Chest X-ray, PA view. Patient: 43 years old, sex M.
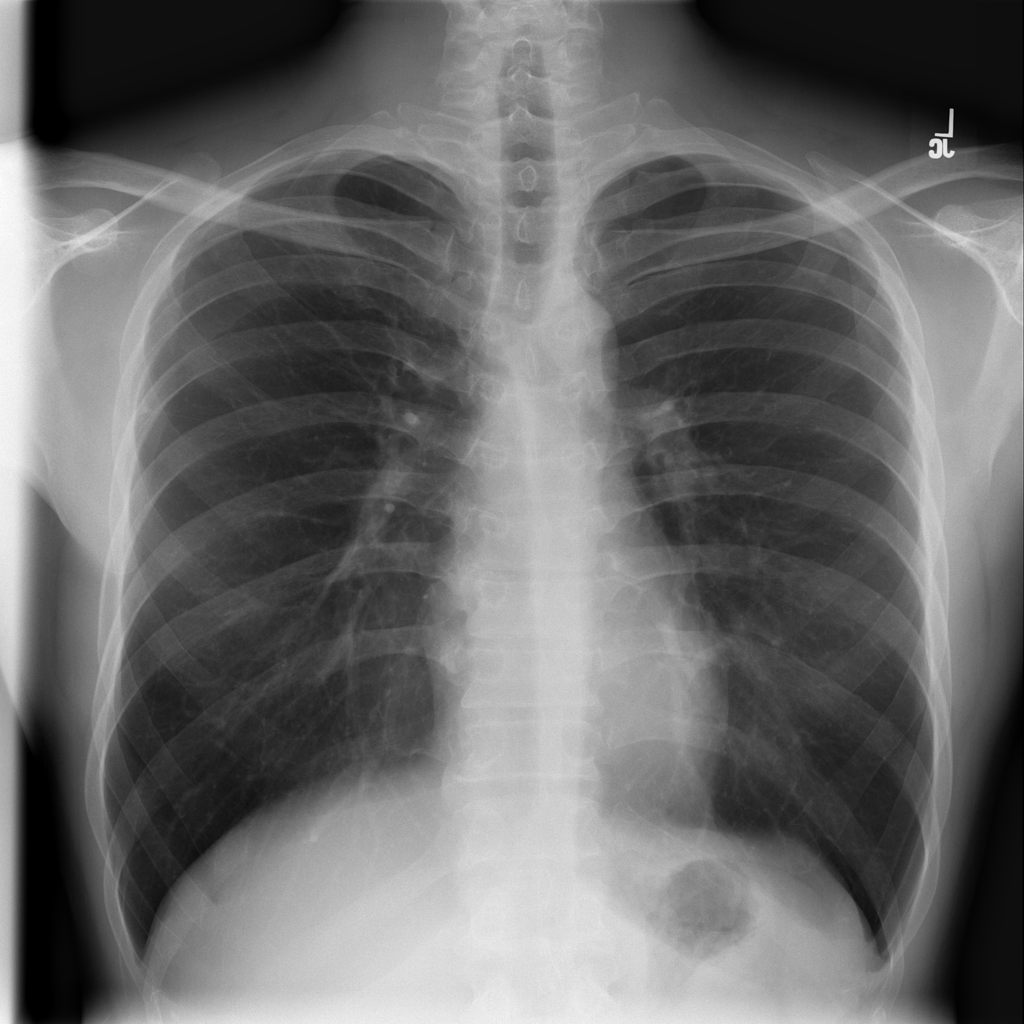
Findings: No Finding